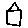
Label: house